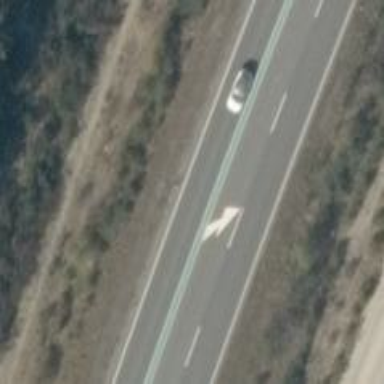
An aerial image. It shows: Asphalt road classified as trunk highway.